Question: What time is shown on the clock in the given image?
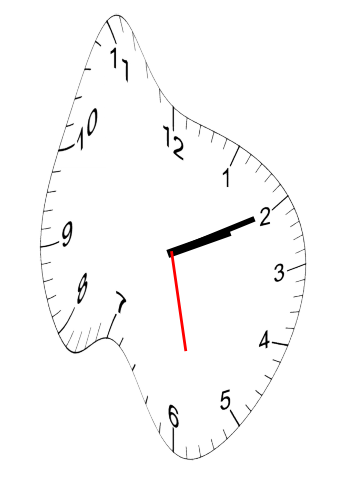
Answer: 02:10:28